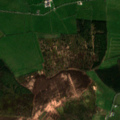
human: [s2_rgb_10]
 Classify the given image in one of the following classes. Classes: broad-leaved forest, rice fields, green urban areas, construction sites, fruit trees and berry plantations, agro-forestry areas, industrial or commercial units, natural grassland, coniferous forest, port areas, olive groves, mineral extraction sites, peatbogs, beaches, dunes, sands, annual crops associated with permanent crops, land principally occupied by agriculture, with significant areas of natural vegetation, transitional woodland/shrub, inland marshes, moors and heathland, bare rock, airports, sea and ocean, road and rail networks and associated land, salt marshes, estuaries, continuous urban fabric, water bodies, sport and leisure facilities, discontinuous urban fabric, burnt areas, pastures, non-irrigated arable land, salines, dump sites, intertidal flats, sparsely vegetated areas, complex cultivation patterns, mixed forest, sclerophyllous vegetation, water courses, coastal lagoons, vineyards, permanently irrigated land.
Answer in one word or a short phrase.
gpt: pastures, broad-leaved forest, coniferous forest, transitional woodland/shrub, peatbogs